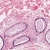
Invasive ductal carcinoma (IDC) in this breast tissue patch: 0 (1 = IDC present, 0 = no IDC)